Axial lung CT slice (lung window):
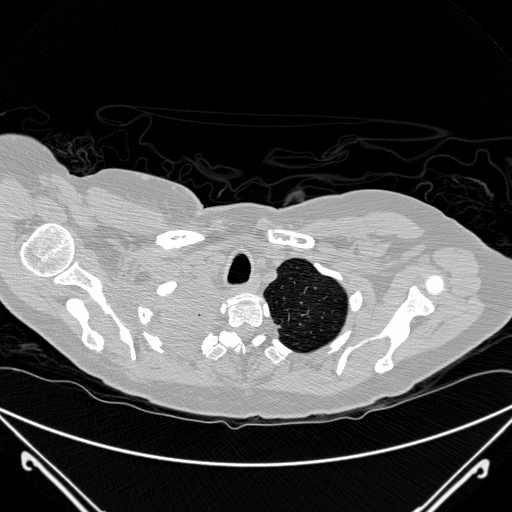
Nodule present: no